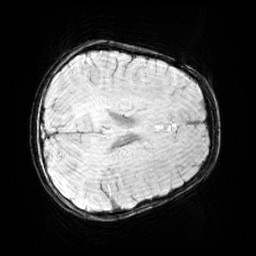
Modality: SWI
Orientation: axial
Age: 9
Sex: female
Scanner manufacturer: siemens
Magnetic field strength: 3 T
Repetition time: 0.027 s
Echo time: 0.02 s